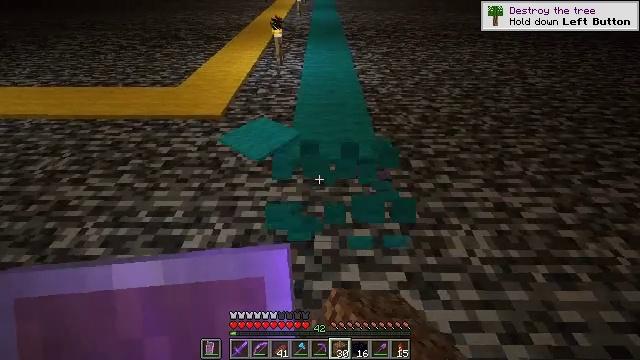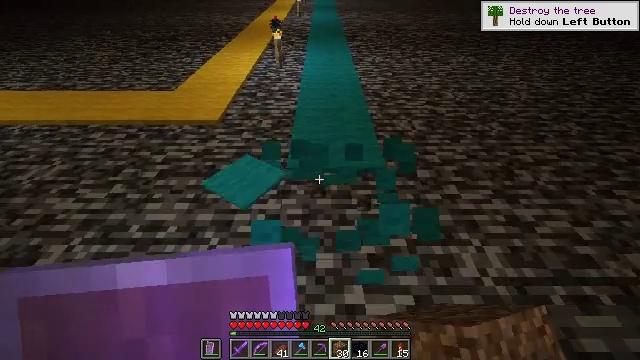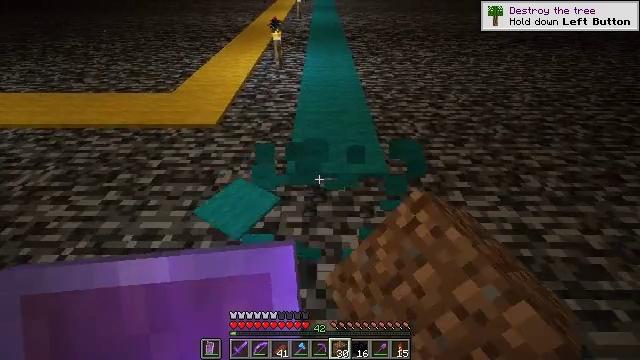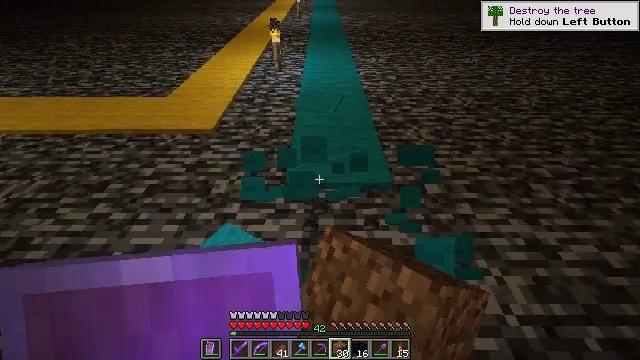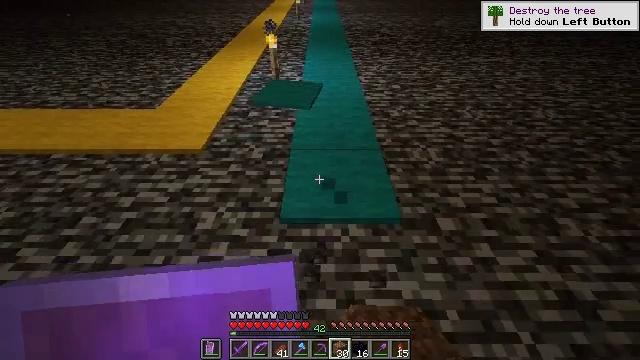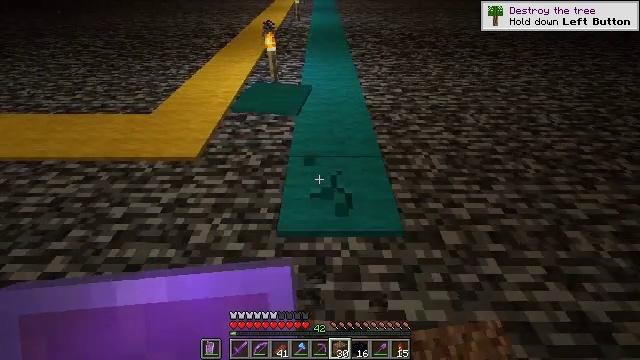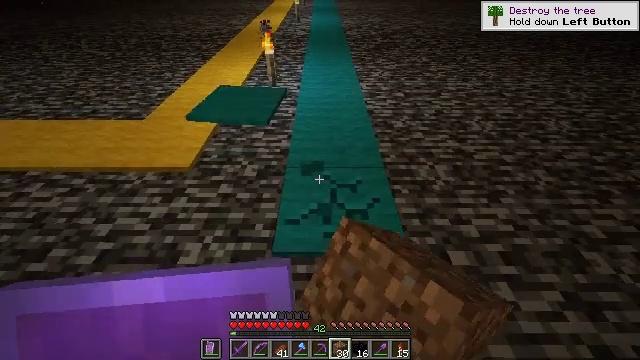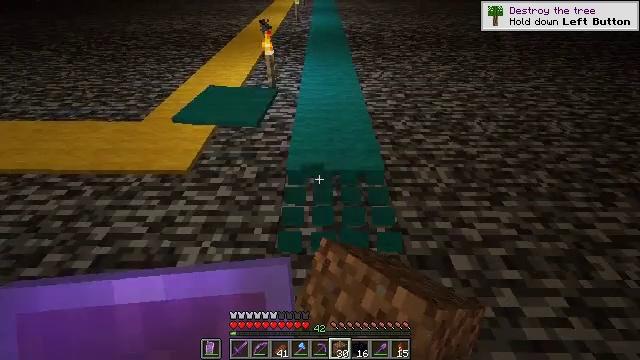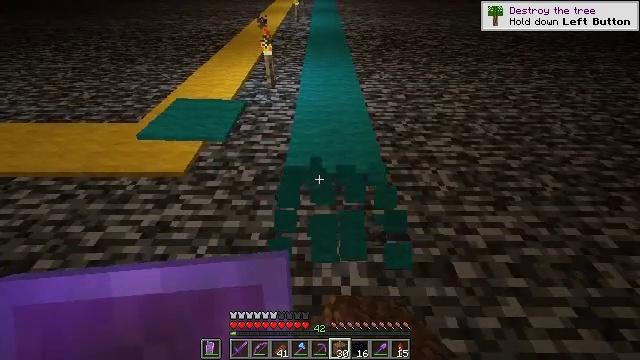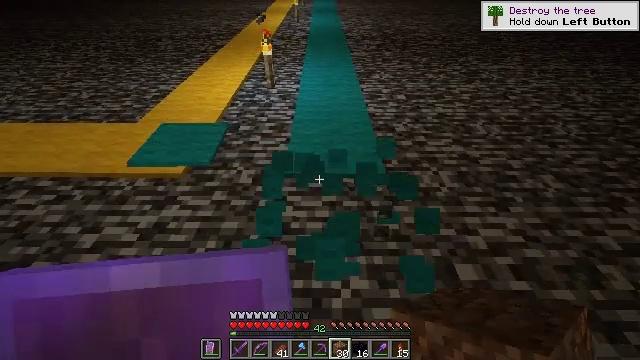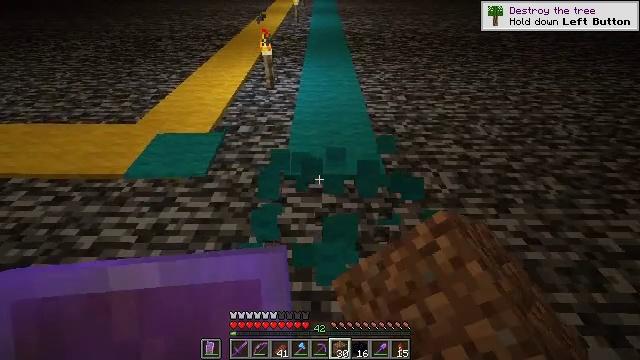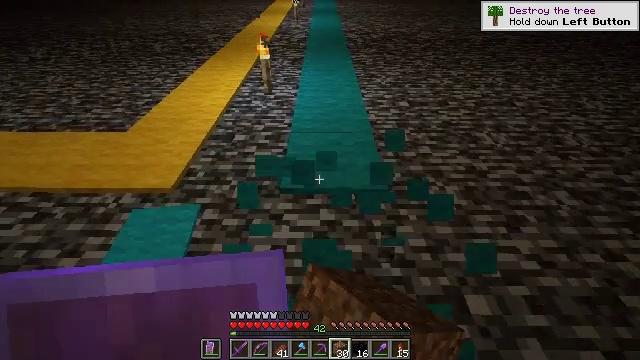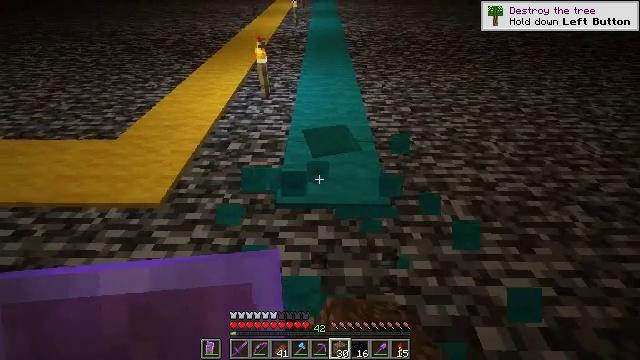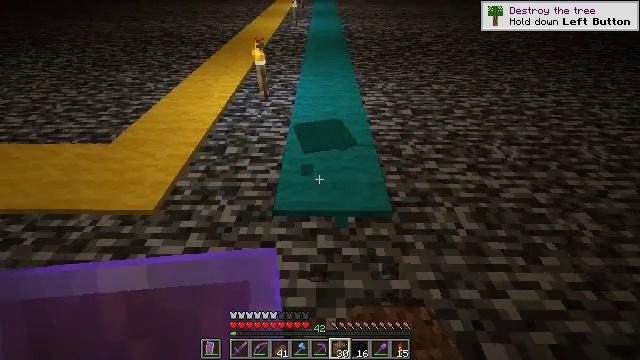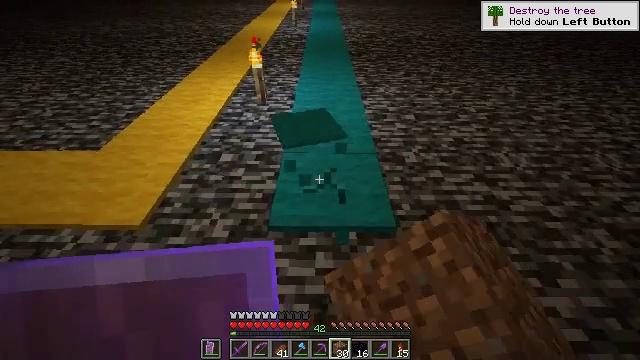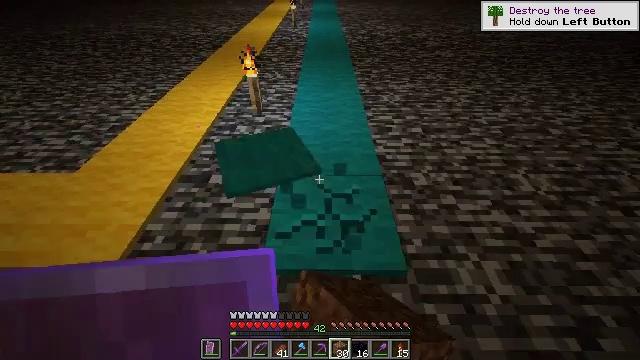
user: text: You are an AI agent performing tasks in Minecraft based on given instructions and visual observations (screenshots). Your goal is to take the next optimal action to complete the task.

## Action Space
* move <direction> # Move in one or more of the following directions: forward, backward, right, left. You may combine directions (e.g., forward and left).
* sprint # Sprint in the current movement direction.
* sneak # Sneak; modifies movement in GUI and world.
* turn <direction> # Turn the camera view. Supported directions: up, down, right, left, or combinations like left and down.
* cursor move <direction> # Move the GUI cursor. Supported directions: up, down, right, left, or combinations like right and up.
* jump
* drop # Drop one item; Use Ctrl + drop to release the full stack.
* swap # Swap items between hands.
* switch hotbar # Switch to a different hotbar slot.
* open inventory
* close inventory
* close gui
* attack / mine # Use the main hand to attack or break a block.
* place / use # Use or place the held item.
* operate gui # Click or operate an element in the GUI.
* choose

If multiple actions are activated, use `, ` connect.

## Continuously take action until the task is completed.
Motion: motion action
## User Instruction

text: mine block cyan carpet
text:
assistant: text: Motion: move forward, attack / mine
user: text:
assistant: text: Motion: move forward, attack / mine
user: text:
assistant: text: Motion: move forward, attack / mine
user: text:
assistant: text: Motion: move forward, attack / mine
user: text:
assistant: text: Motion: move forward, attack / mine
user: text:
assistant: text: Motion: attack / mine
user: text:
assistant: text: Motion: attack / mine
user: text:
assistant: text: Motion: attack / mine
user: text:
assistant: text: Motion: attack / mine
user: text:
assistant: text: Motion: move forward, attack / mine
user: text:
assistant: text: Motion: move forward, attack / mine
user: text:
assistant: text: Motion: move forward, attack / mine
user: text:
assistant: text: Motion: move forward, attack / mine
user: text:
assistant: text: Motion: move forward, attack / mine
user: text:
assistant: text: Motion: move forward, attack / mine
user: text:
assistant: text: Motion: attack / mine
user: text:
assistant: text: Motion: attack / mine
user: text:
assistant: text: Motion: attack / mine
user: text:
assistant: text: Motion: attack / mine
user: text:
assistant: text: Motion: move forward, attack / mine
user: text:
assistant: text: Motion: move forward, attack / mine
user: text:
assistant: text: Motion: move forward, attack / mine
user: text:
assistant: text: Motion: move forward, attack / mine
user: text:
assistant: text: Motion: move forward, attack / mine
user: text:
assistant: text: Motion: attack / mine
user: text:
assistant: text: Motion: attack / mine
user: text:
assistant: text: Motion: attack / mine
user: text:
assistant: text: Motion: attack / mine
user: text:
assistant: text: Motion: attack / mine
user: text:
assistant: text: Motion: attack / mine